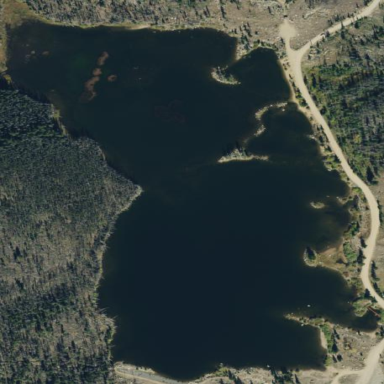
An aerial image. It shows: Beautiful lake surrounded by nature.